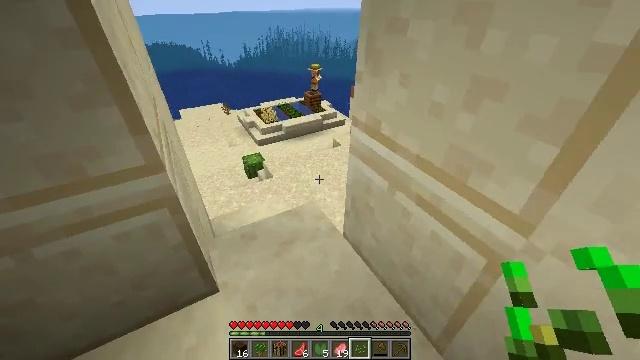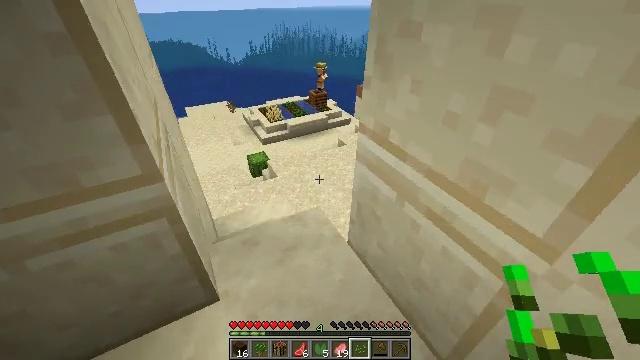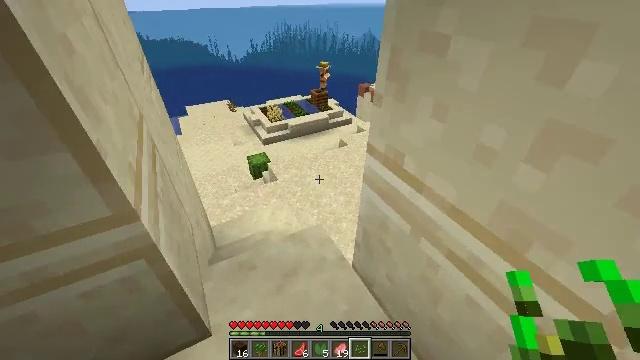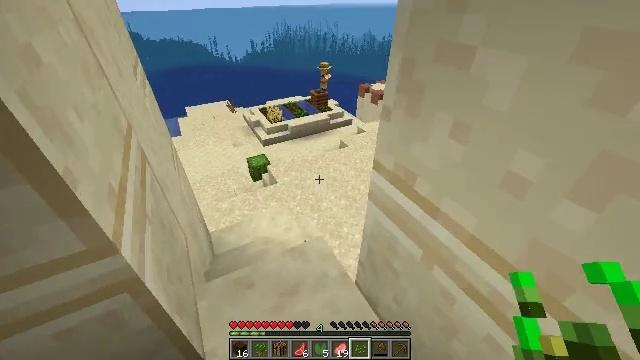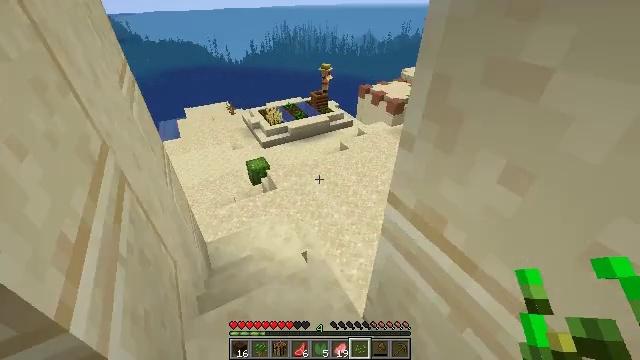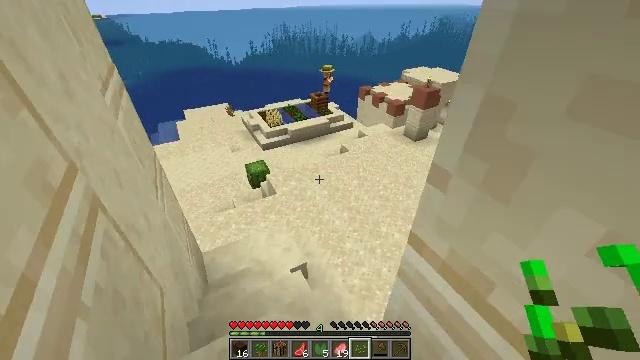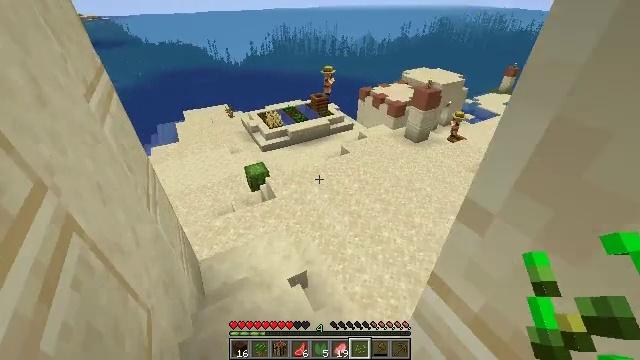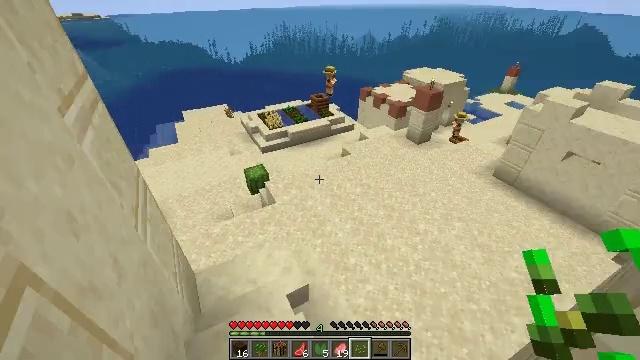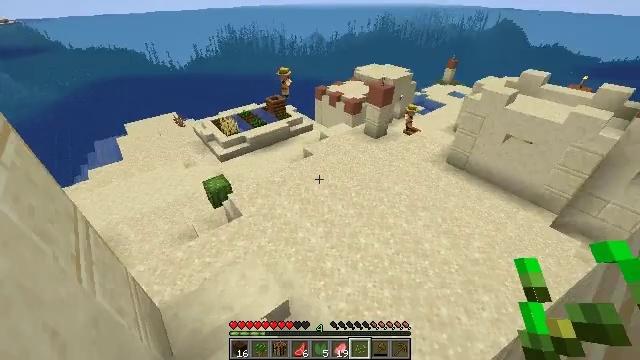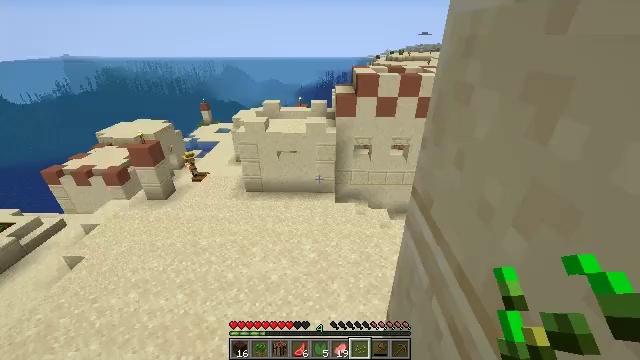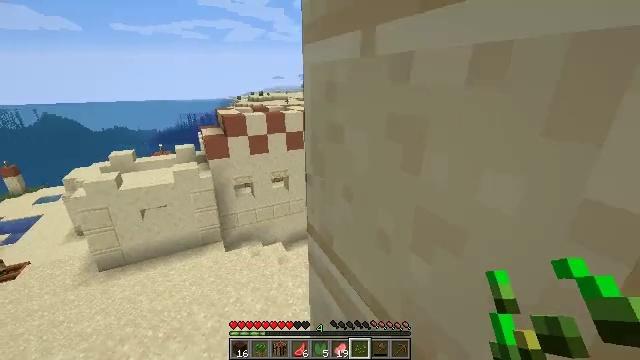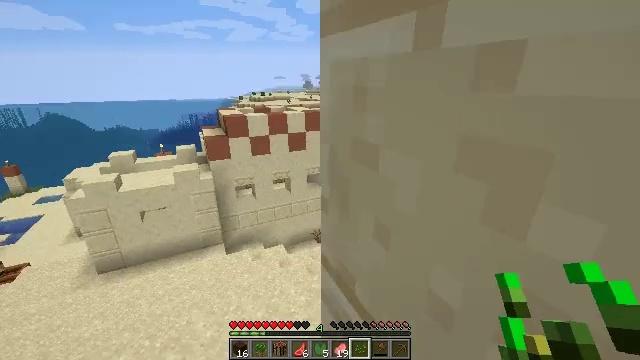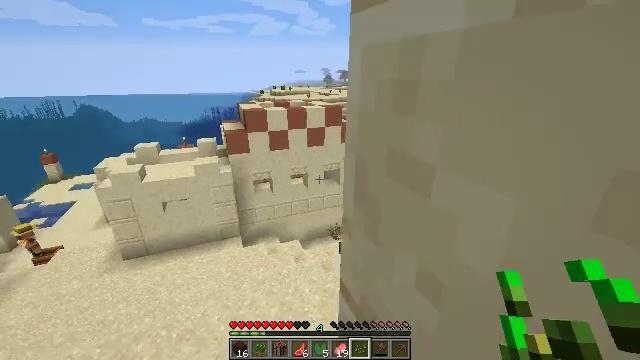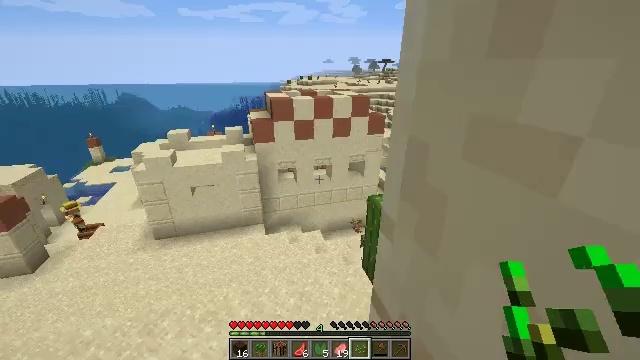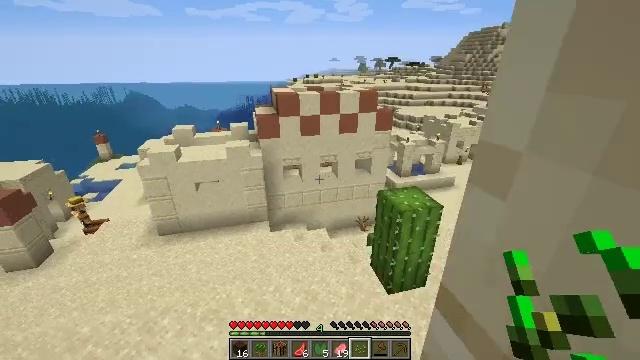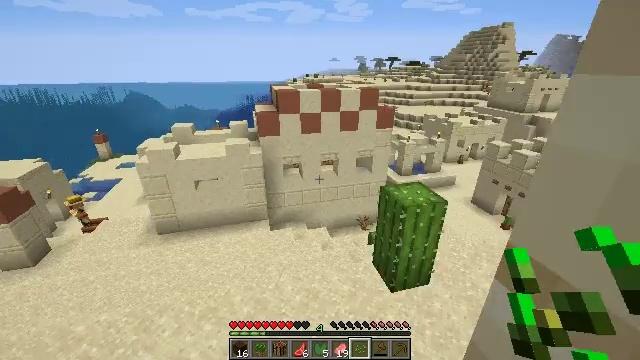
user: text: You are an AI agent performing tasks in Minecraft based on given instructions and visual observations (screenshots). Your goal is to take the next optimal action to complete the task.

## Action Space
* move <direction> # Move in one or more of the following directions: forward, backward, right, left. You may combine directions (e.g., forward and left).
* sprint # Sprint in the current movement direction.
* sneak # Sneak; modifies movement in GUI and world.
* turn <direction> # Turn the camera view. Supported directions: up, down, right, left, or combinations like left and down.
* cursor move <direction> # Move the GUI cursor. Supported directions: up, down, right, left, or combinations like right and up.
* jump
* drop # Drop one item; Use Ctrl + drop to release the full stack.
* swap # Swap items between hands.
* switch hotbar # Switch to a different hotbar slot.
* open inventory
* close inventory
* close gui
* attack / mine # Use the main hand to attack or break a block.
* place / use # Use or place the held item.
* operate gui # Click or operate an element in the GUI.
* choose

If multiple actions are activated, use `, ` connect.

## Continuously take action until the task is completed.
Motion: motion action
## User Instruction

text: Recycle the blast furnace by breaking it.
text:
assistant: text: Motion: move forward, turn left
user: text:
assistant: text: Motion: move forward
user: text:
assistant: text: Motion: move forward
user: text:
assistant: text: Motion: move forward
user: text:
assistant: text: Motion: move forward
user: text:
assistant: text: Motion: move forward
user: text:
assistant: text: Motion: move forward
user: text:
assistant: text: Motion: move forward, turn right
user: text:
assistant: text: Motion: move forward, turn right and up
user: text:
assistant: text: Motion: move forward, turn right and up
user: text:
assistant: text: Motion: move forward
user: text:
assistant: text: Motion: move forward, turn left and down
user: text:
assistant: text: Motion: move forward, turn left and down
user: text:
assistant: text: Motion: move forward, turn left
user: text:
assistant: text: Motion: move forward
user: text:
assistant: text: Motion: move forward
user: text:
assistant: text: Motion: move forward, sprint, turn left
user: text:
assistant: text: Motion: move forward, sprint
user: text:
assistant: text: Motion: move forward, sprint
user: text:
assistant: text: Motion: move forward
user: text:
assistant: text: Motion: move forward
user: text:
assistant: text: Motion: move forward
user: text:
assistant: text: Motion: move forward and move left
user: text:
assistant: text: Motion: move forward and move left
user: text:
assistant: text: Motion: move forward and move left
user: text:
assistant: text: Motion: move forward and move left
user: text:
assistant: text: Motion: move forward and move left
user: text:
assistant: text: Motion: move forward and move left, turn left
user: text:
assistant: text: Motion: move forward and move left, turn left
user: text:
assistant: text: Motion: move forward and move left, turn left